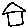
Label: house